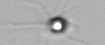
Label: Calciopappus